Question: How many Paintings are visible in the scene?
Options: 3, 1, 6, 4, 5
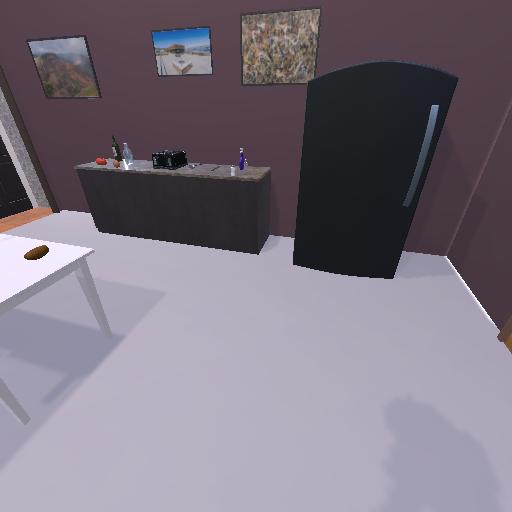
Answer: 3